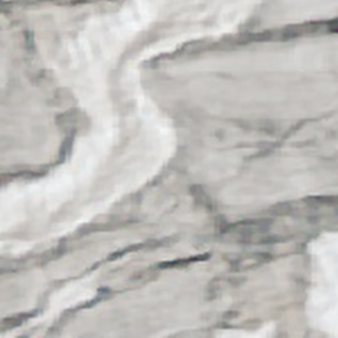
Label: other